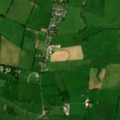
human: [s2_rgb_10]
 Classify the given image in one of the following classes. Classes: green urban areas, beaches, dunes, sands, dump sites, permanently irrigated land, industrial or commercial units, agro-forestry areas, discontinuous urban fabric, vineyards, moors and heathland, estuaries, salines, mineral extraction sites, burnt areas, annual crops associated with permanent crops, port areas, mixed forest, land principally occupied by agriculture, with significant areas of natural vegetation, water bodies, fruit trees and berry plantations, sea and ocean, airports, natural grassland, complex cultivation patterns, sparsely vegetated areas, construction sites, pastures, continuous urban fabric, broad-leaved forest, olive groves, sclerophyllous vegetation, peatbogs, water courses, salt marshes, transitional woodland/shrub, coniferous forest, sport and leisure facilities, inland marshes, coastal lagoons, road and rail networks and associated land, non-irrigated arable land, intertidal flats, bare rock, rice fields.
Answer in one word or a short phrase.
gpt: pastures, natural grassland